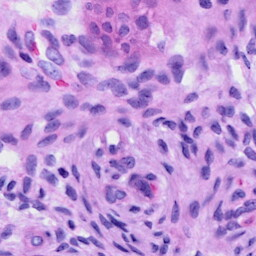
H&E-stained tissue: Cervix